Question: We have a 'Text' widget whose input is changed dynamically. The size is computed after setting a new input. The size should always be as small as possible
This works all fine. I was just wondering if it is in any way possible to restrict the size of this 'Text'. If a lot of lines are added to the text, it takes up all of the composite. Is there any way to update the size of the 'Text' widget after changing the text, but only up to a certain maximum value?
So far, I tried to add a resize listener on the 'Text'. The problem is though, that the widget is resized, but the space is taken from the buttom. So the other content above is covered anyways.

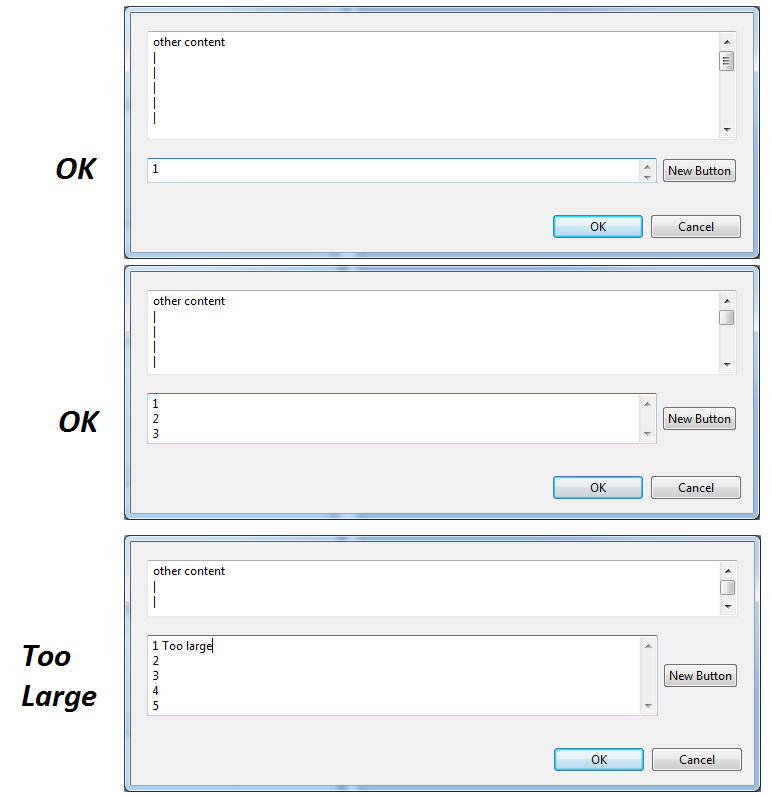
Answer: You can use 'GridData#heightHint' to restrict the size of the 'Text'. Here is an example that restricts the height to three (3) lines:
'''
public static void main(String[] args)
{
Display display = new Display();
Shell shell = new Shell();
shell.setText("StackOverflow");
shell.setLayout(new GridLayout(1, false));
final Text text = new Text(shell, SWT.BORDER | SWT.MULTI | SWT.V_SCROLL);
text.setLayoutData(new GridData(SWT.FILL, SWT.TOP, true, true));
text.addListener(SWT.Modify, new Listener()
{
private int height = 0;
@Override
public void handleEvent(Event arg0)
{
int newHeight = computeHeight(text, 3);
if (newHeight != height)
{
height = newHeight;
GridData gridData = (GridData) text.getLayoutData();
gridData.heightHint = height;
text.setLayoutData(gridData);
text.getParent().layout(true, true);
}
}
});
shell.pack();
shell.setSize(400, 300);
shell.open();
while (!shell.isDisposed())
{
if (!display.readAndDispatch())
{
display.sleep();
}
}
display.dispose();
}
private static int computeHeight(Text text, int maxHeight)
{
int height = text.getText().split("
", -1).length;
return Math.min(height, maxHeight) * text.getLineHeight();
}
'''